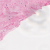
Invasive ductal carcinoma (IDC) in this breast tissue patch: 0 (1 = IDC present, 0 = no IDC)